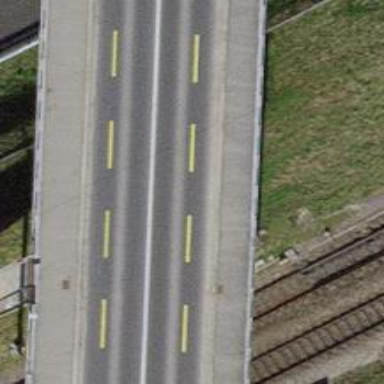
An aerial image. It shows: Concrete footway bridge.